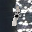
Label: 1